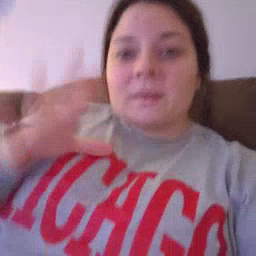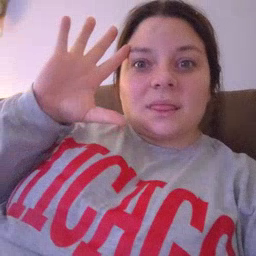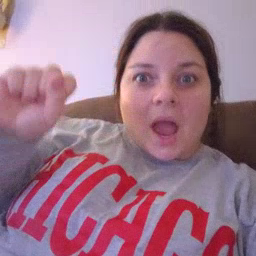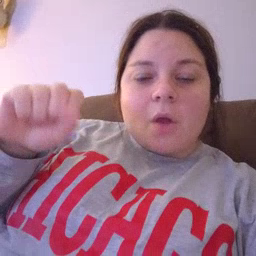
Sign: loud